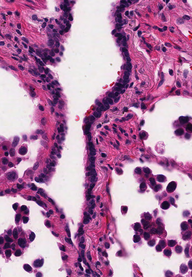
Tumor epithelial tissue: yes
Tumor-associated stroma tissue: yes
Normal tissue: no